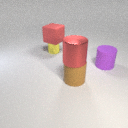
large brown rubber cylinder in front of large purple rubber cylinder